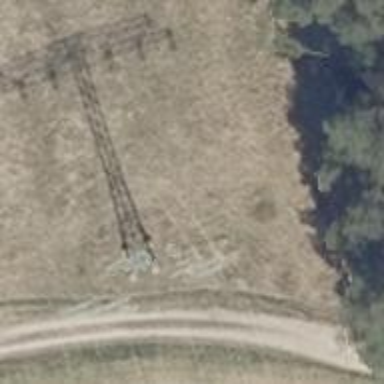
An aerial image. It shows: Power tower.